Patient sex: M
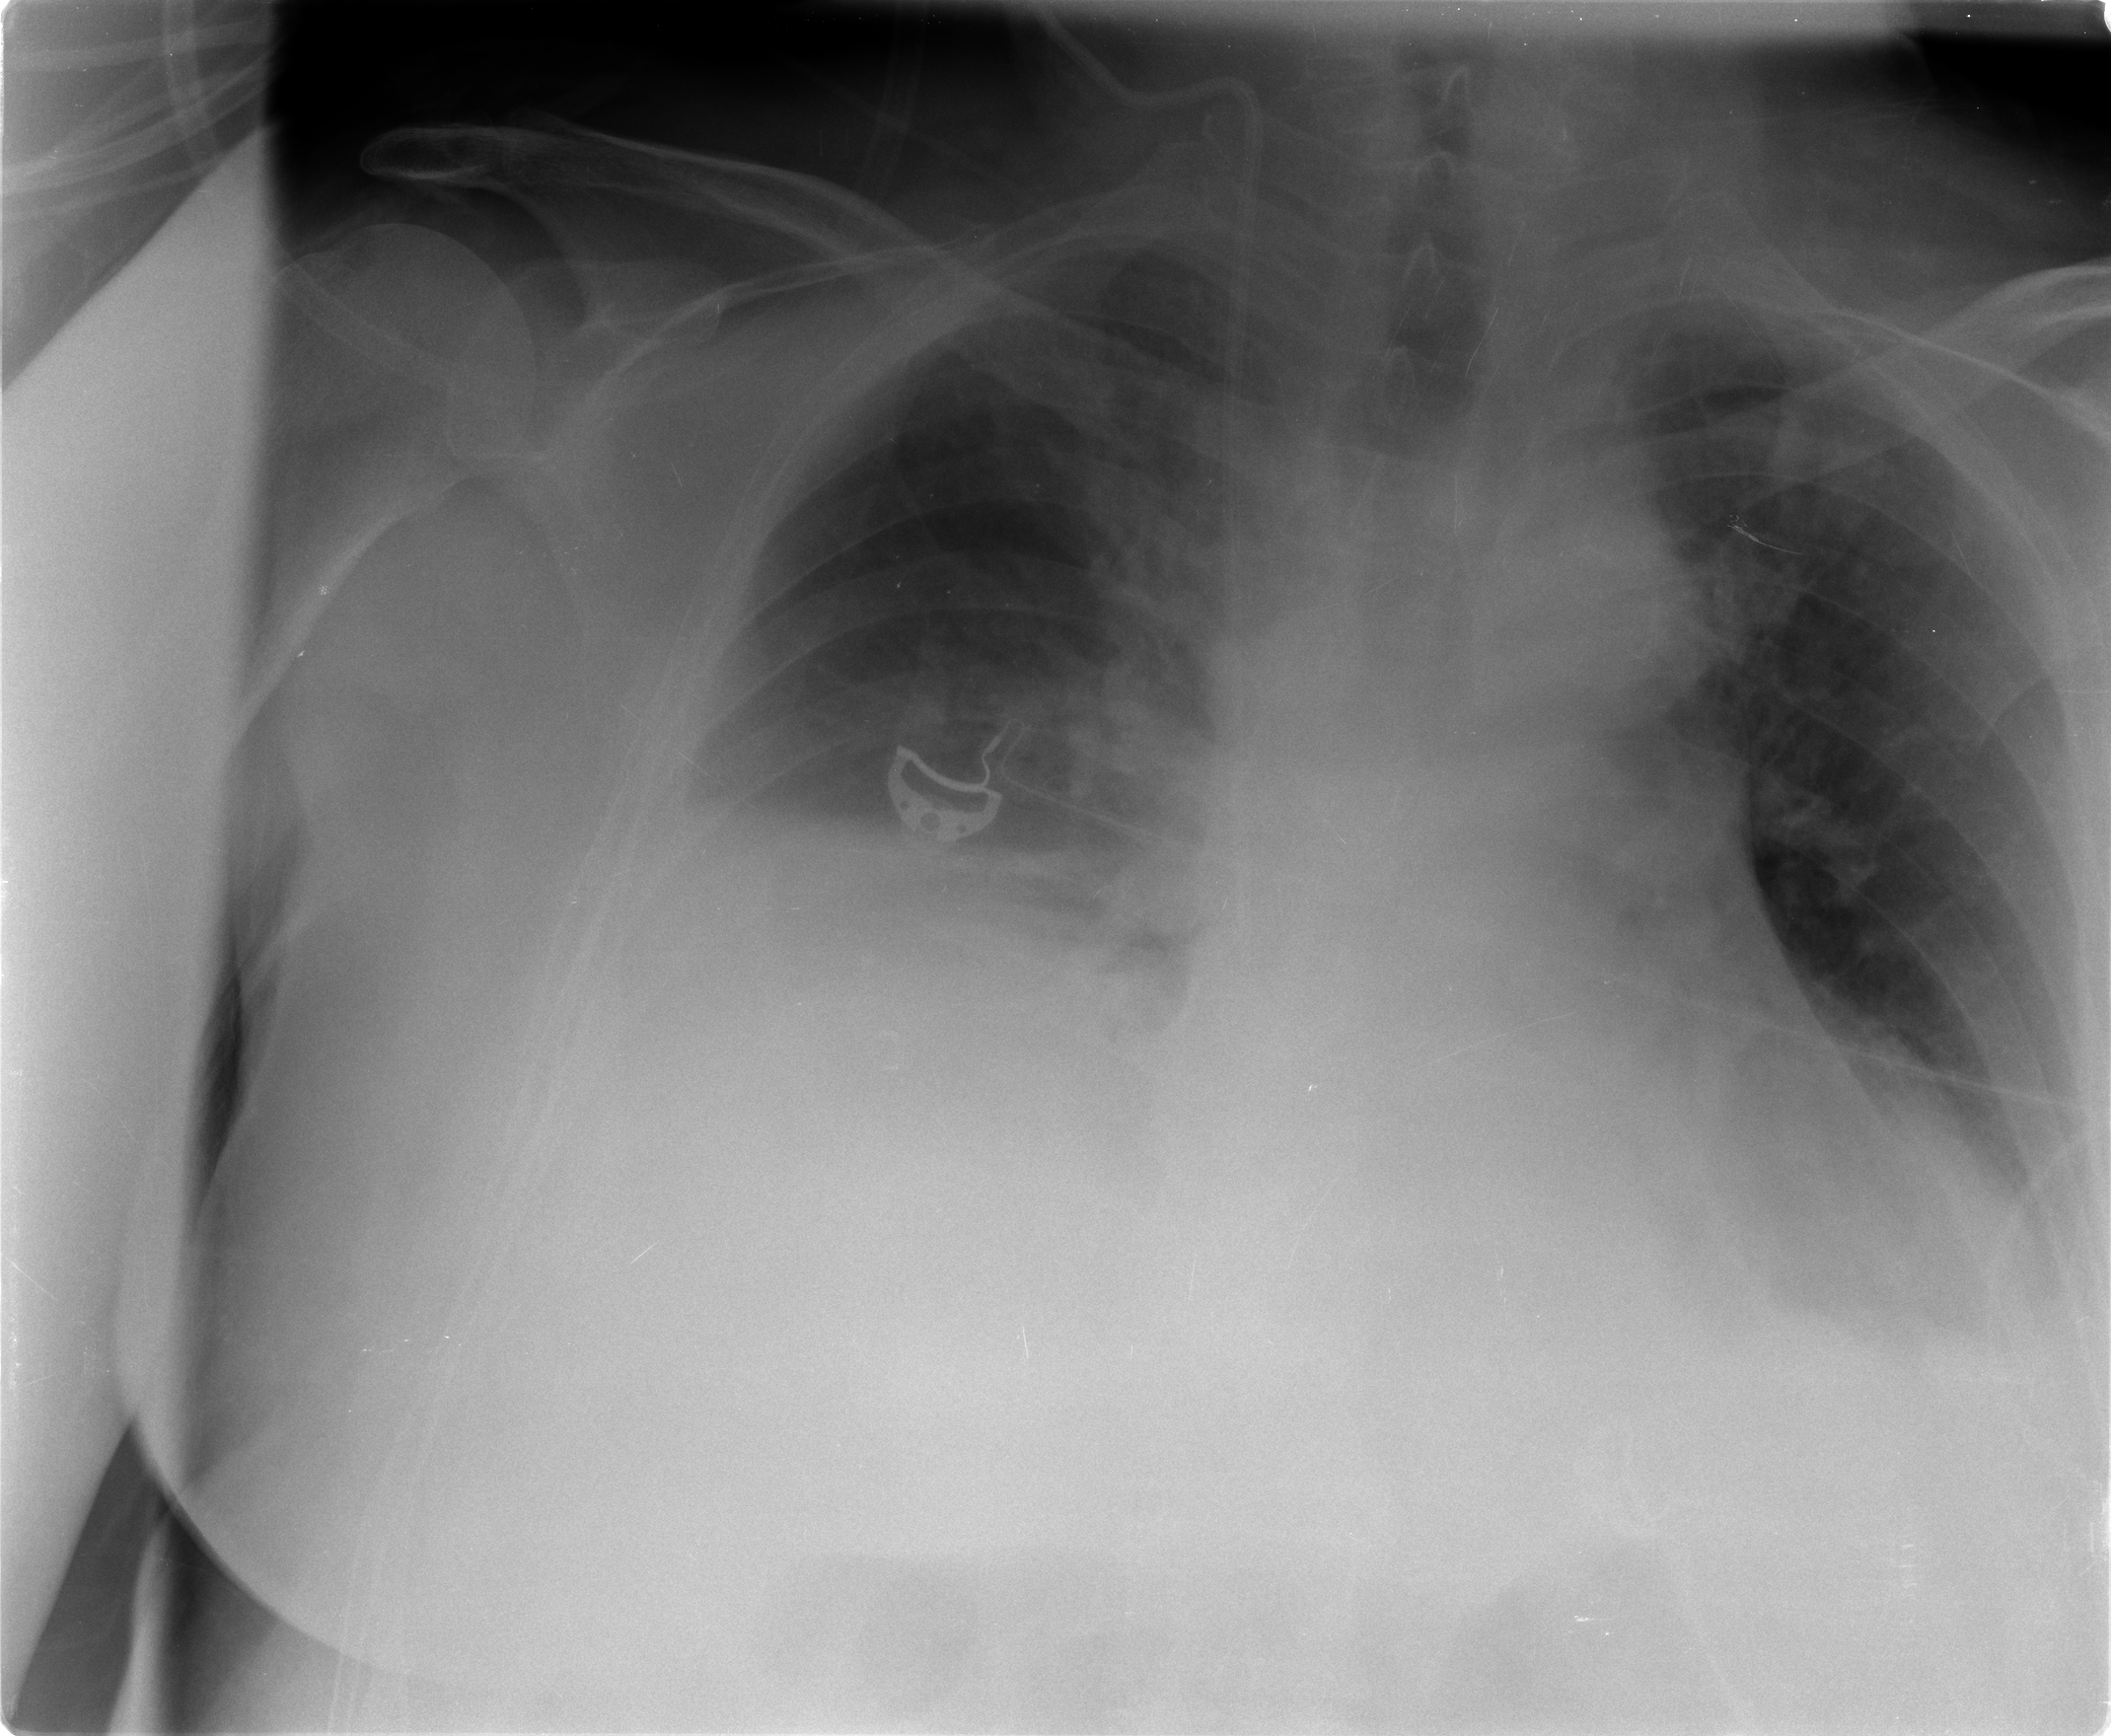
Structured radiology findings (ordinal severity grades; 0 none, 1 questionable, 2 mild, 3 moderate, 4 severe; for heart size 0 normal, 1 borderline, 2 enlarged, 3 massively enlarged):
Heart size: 2
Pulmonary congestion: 2
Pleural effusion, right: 2
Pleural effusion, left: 2
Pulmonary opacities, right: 1
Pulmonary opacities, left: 1
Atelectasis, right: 2
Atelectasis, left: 2